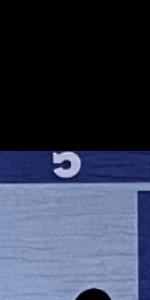
Label: Empty